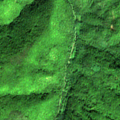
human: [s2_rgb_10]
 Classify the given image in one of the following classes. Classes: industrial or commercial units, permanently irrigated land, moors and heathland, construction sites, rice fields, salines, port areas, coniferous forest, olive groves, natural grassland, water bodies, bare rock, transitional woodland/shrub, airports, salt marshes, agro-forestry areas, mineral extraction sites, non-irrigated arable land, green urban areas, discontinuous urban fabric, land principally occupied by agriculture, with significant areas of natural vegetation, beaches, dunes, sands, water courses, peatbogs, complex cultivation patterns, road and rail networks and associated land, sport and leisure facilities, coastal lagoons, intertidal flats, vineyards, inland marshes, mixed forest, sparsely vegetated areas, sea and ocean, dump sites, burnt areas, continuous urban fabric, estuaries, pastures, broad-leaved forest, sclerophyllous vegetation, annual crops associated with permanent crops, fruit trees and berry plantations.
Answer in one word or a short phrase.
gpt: broad-leaved forest